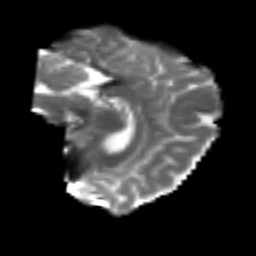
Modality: T2w
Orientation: sagittal
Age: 45
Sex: female
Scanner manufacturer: siemens
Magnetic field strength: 3 T
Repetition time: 4.987 s
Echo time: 0.0792 s